Question: I am trying to build a simple horizontal search & filtering form using Twitter Bootstrap as can be seen in the image attached.
I am trying to build it so it adapts to different screen sizes as shown in the image. The results that I receive from my code aren't according my expectations.
'''
<div id="search_block" class="panel-body">
<form role="form" class="form-horizontal" method="post" action="">
<div class="form-group">
<label class="col-xs-2 col-sm-2 col-md-1 control-label" for="v_search">Search:</label>
<div class="col-xs-8 col-sm-8 col-md-4">
<input type="text" placeholder="Enter Search Keywords" value="" name="v_search" id="v_search" class="form-control">
</div>
<div class="button-group col-xs-8 col-sm-8 col-md-2">
<button class="btn btn-primary" value="search" name="search" type="submit">Search</button>
<button class="btn btn-default" value="reset" name="reset" type="reset">Reset</button>
</div>
</div>
<div class="form-group">
<label class="col-xs-2 col-sm-2 col-md-1 control-label" for="filters">Filters:</label>
<div class="col-xs-8 col-sm-8 col-md-2" id="filters">
<select class="form-control" name="section_id">
<option value="all">All Sections</option>
<option value="all">Test</option>
</select>
</div>
<div class="col-xs-8 col-sm-8 col-md-2">
<select class="form-control" name="category_id">
<option value="all">All Categories</option>
<option value="71">Test</option>
</select>
</div>
</div>
</form>
'''
My code can be found at: <URL>

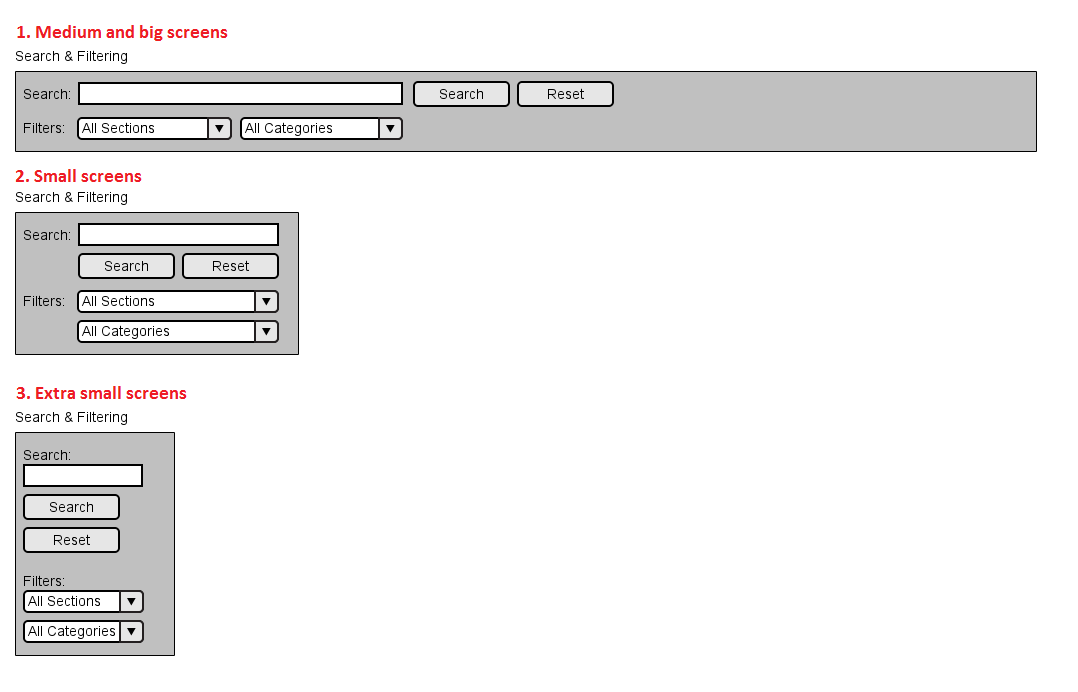
Answer: You can use the 'col-*-offset' classes to achieve what you want.
## Demo: http://www.bootply.com/126439